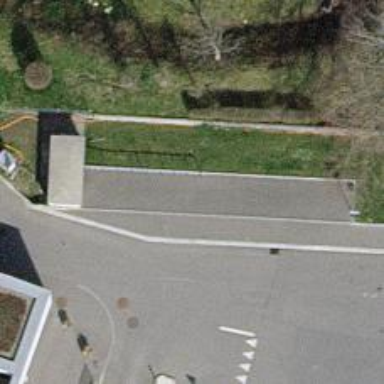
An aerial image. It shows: Bicycle parking area with wall loops for securing bikes.